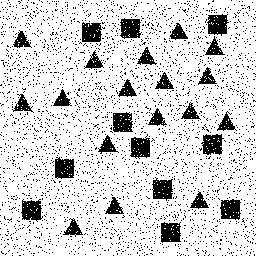
Squares: 11
Triangles: 17
Stars: 0
Total shapes: 28